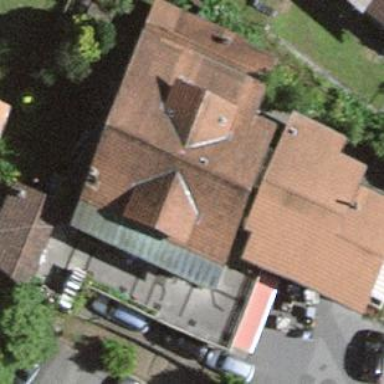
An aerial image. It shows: Bakery located in building.